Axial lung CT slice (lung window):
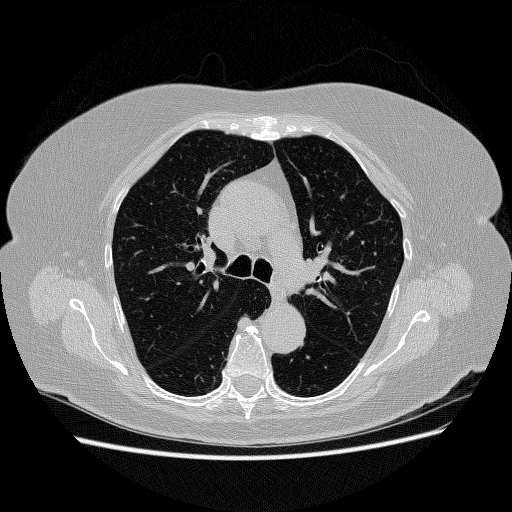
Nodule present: no